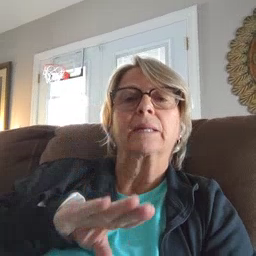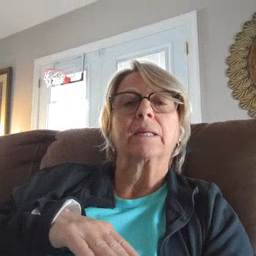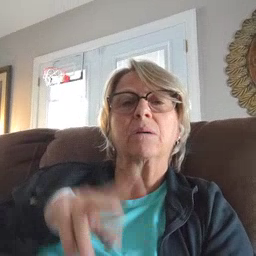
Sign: bee